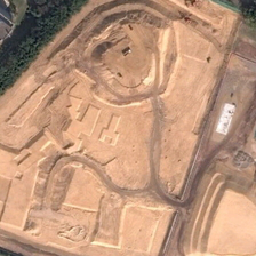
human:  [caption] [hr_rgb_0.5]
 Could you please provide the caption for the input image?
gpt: Many trees were planted near the bare land.

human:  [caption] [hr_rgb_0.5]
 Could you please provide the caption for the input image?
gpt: A large number of trees were planted near the bare land.

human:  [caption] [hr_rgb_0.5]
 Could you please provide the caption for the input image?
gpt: There is a large area of bare land on this land.

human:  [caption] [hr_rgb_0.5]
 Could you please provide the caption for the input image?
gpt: There is a large area of bare land on this land.

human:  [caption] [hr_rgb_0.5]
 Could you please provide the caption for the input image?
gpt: There is a large area of bare land on this land.